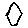
Label: hexagon